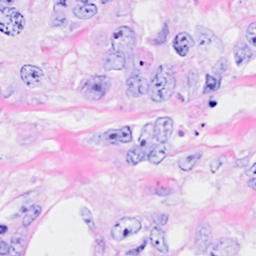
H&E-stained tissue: Breast